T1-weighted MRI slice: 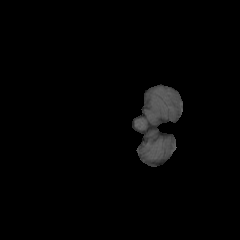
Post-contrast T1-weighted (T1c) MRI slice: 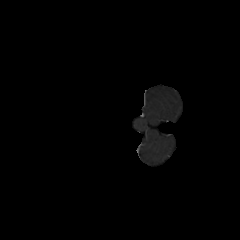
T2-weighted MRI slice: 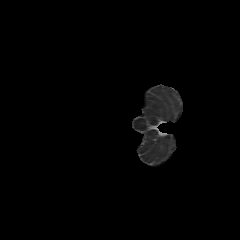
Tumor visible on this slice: no